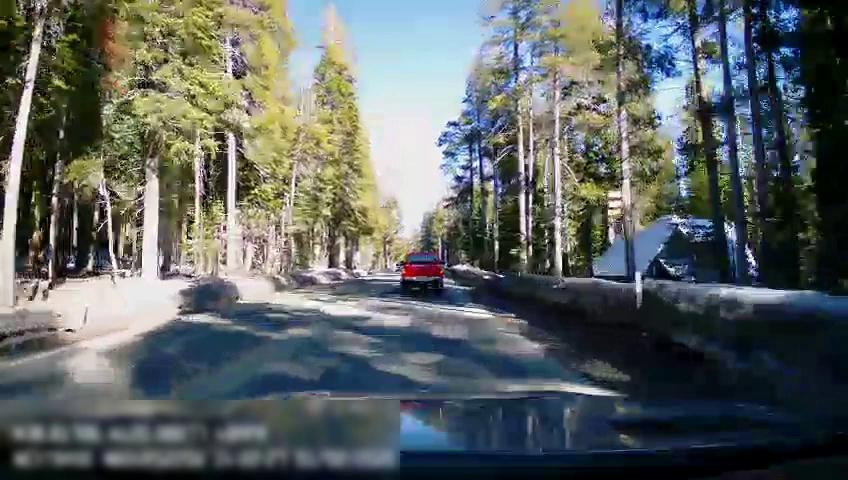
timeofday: Day
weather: Sunny
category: Drivable Space
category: Vehicles | Truck